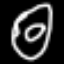
Label: donut